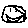
Label: smiley face